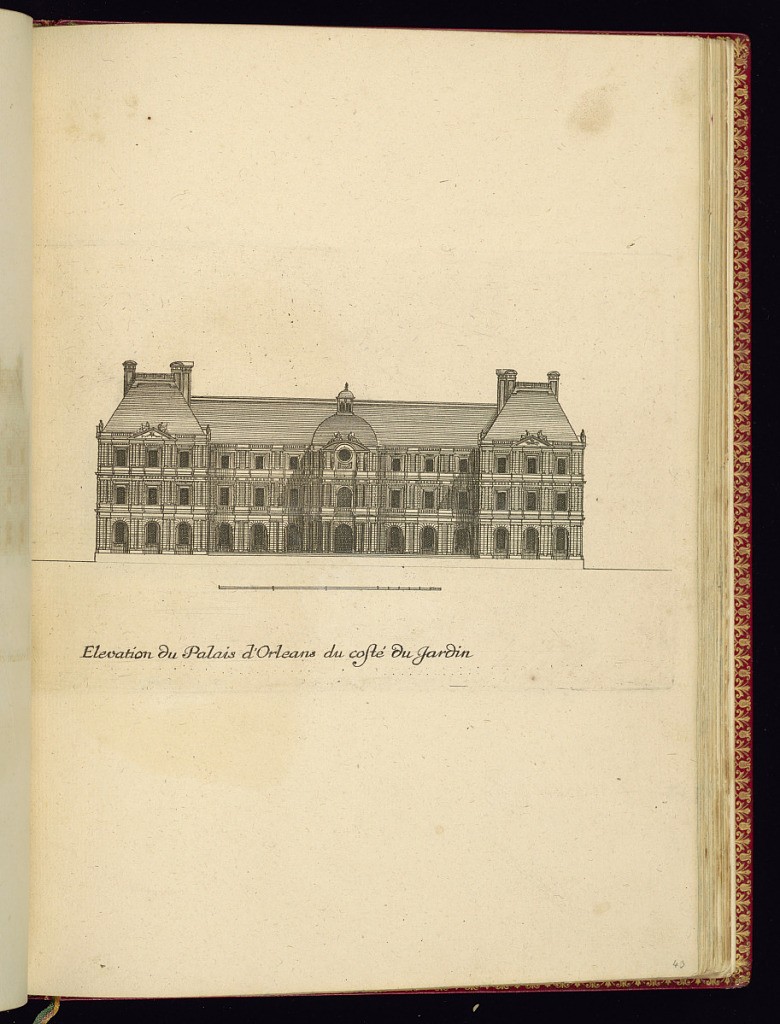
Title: Elevation du Palais d’Orleans du costé du Jardin
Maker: Jean Marot, French, 1619 - 1679
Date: ca.1635–ca.1660
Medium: Etching on laid paper
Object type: Print
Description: Architectural façade of a Parisian palace with a scale below, featuring windows, arches, balustrades, statues, pilasters, cupola, and horizontal banded rustication. The plate is titled.